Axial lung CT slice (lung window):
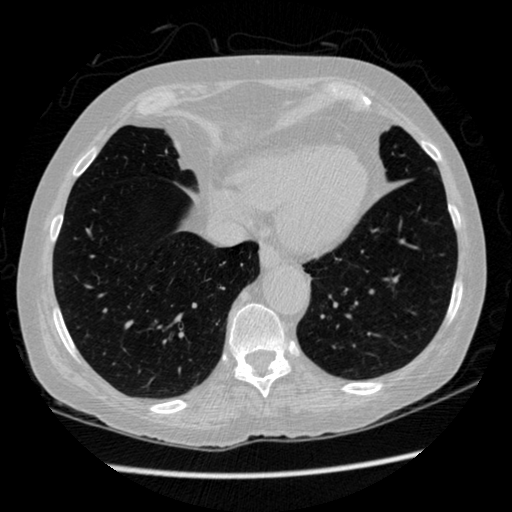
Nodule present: no